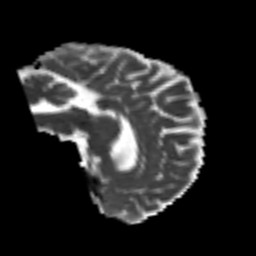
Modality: MD
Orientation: sagittal
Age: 59
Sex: female
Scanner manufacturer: siemens
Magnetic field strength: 3 T
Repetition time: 4.999 s
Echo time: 0.07946 s